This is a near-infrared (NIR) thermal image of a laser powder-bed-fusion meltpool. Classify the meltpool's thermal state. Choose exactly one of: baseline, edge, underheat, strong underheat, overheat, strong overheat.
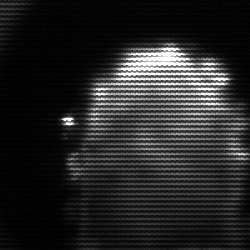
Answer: baseline